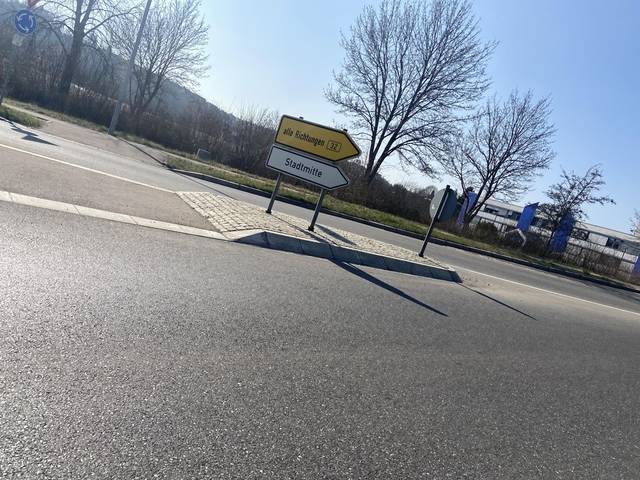
Region: Germany
Coordinates: 48.081, 9.233